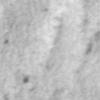
Label: no_change